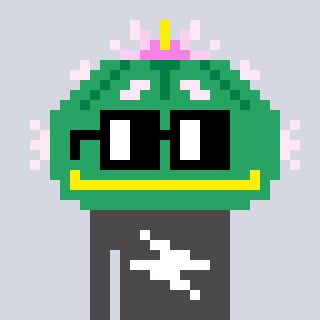
a pixel art character with square black glasses, a peyote-shaped head and a grayscale-colored body on a cool background